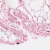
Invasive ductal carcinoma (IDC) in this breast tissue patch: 0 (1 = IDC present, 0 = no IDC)